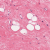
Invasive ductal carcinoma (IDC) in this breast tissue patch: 0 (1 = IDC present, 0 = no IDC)